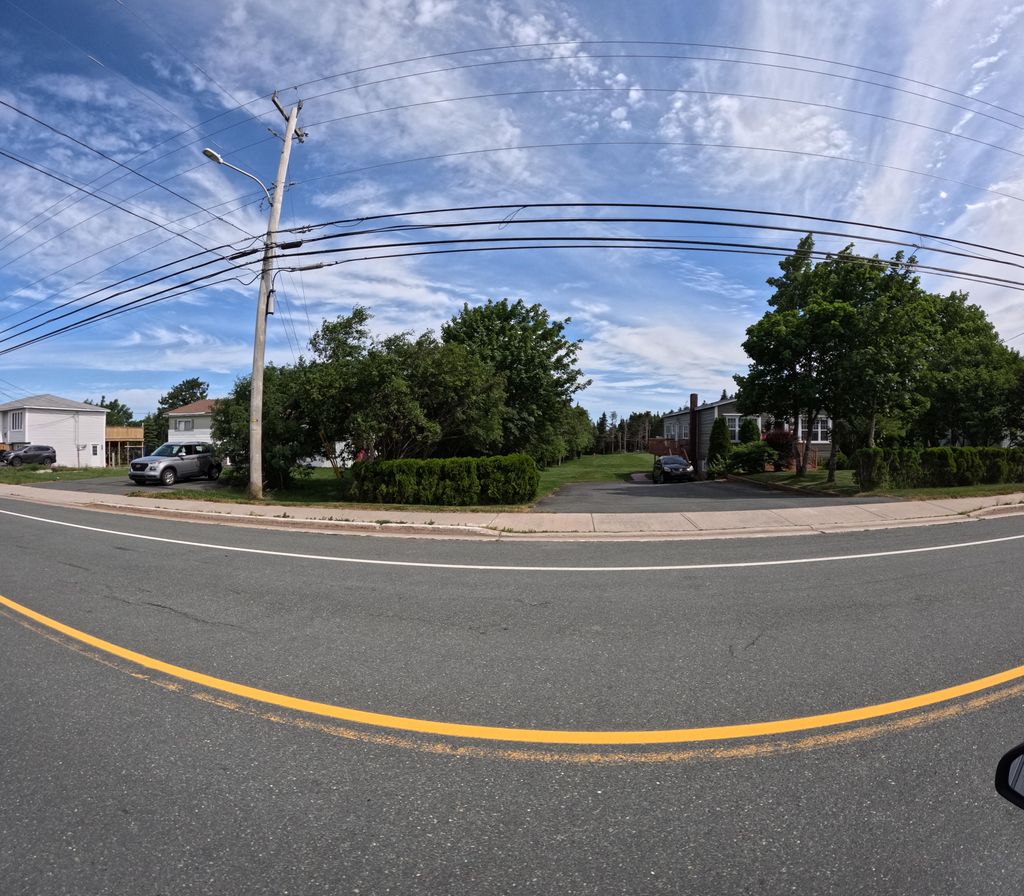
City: st_johns